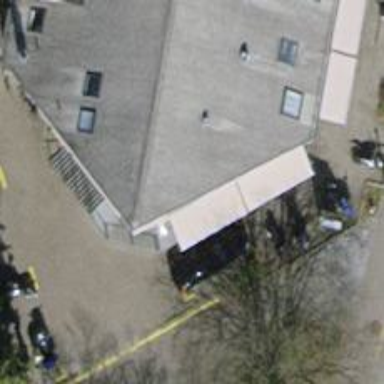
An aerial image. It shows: Shop specializing in motorcycles.